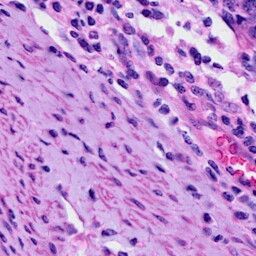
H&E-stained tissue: Cervix